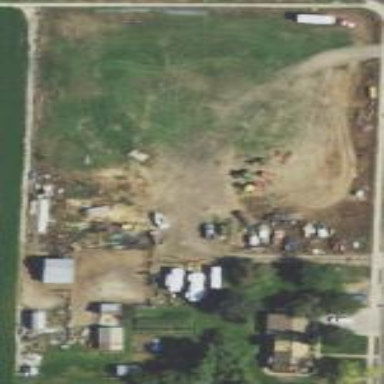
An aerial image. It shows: Farmyard area.